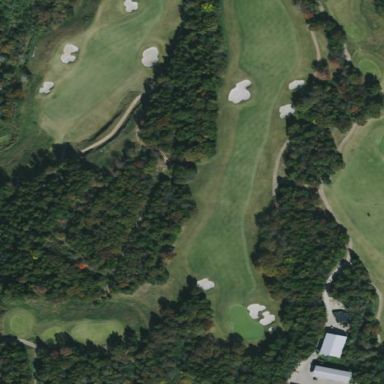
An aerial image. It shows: Area of rough grass used for golf.